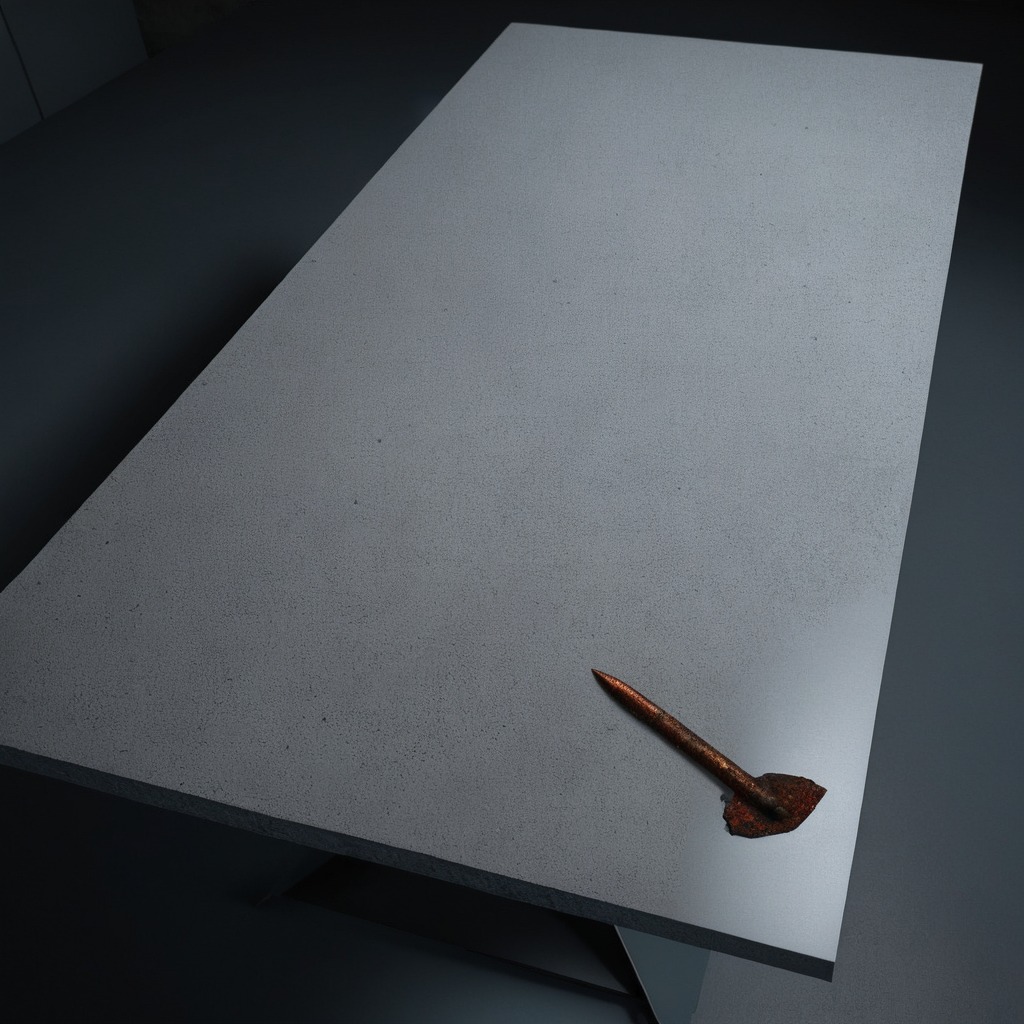
A nail is lying on the clean granite table inside a workshop at night.